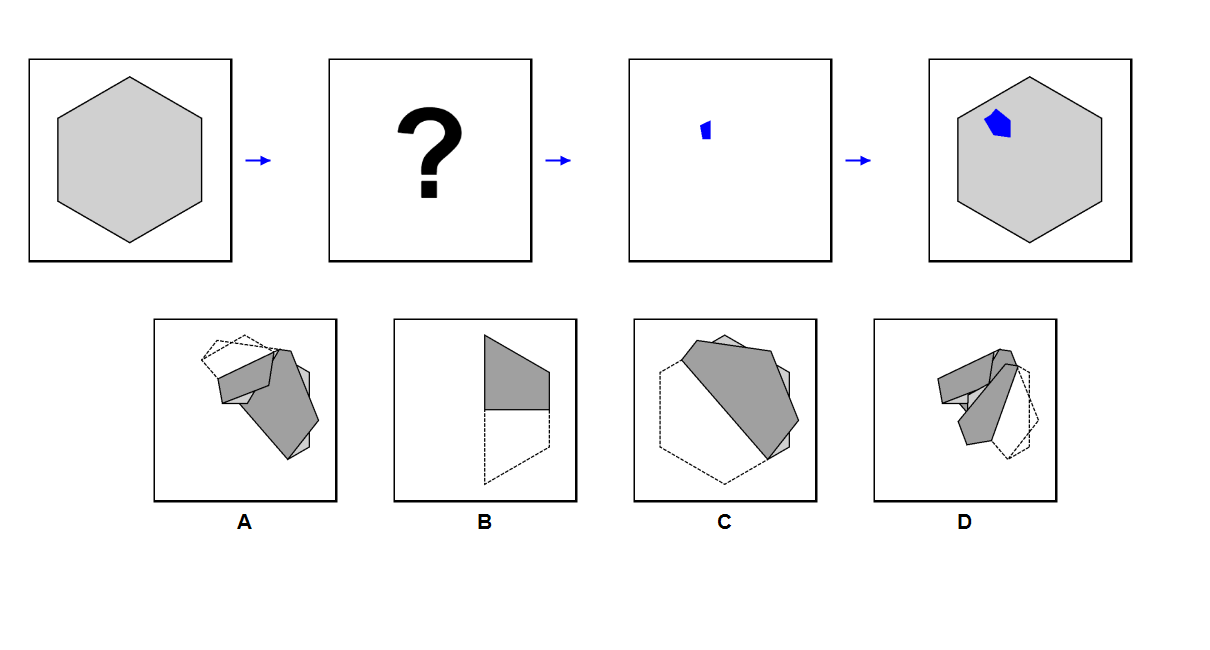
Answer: B